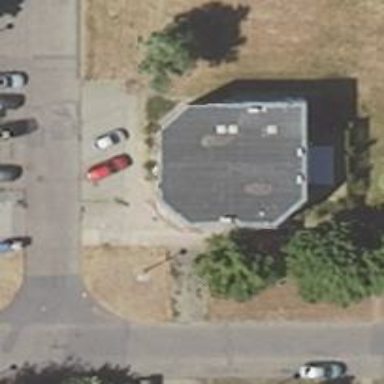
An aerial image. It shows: Building.